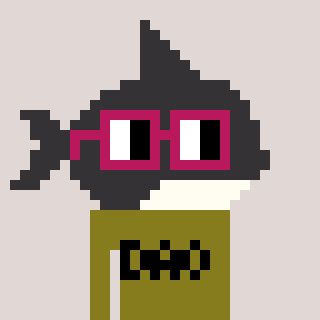
a pixel art character with square dark red glasses, a orca-shaped head and a gunk-colored body on a warm background